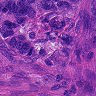
Metastatic tissue present: yes